Question: I want to get line number from Visual Studio. Is it possible ? Thanks

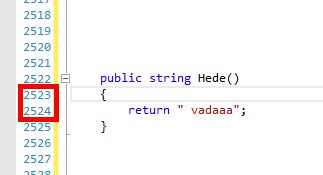
Answer: You can use <URL>
'''
public void DoProcessing()
{
TraceMessage("Something happened.");
}
public void TraceMessage(string message,
[CallerLineNumber] int sourceLineNumber = 0)
{
Trace.WriteLine("message: " + message);
Trace.WriteLine("source line number: " + sourceLineNumber);
}
// Sample Output:
// message: Something happened.
// source line number: 31
'''